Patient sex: M
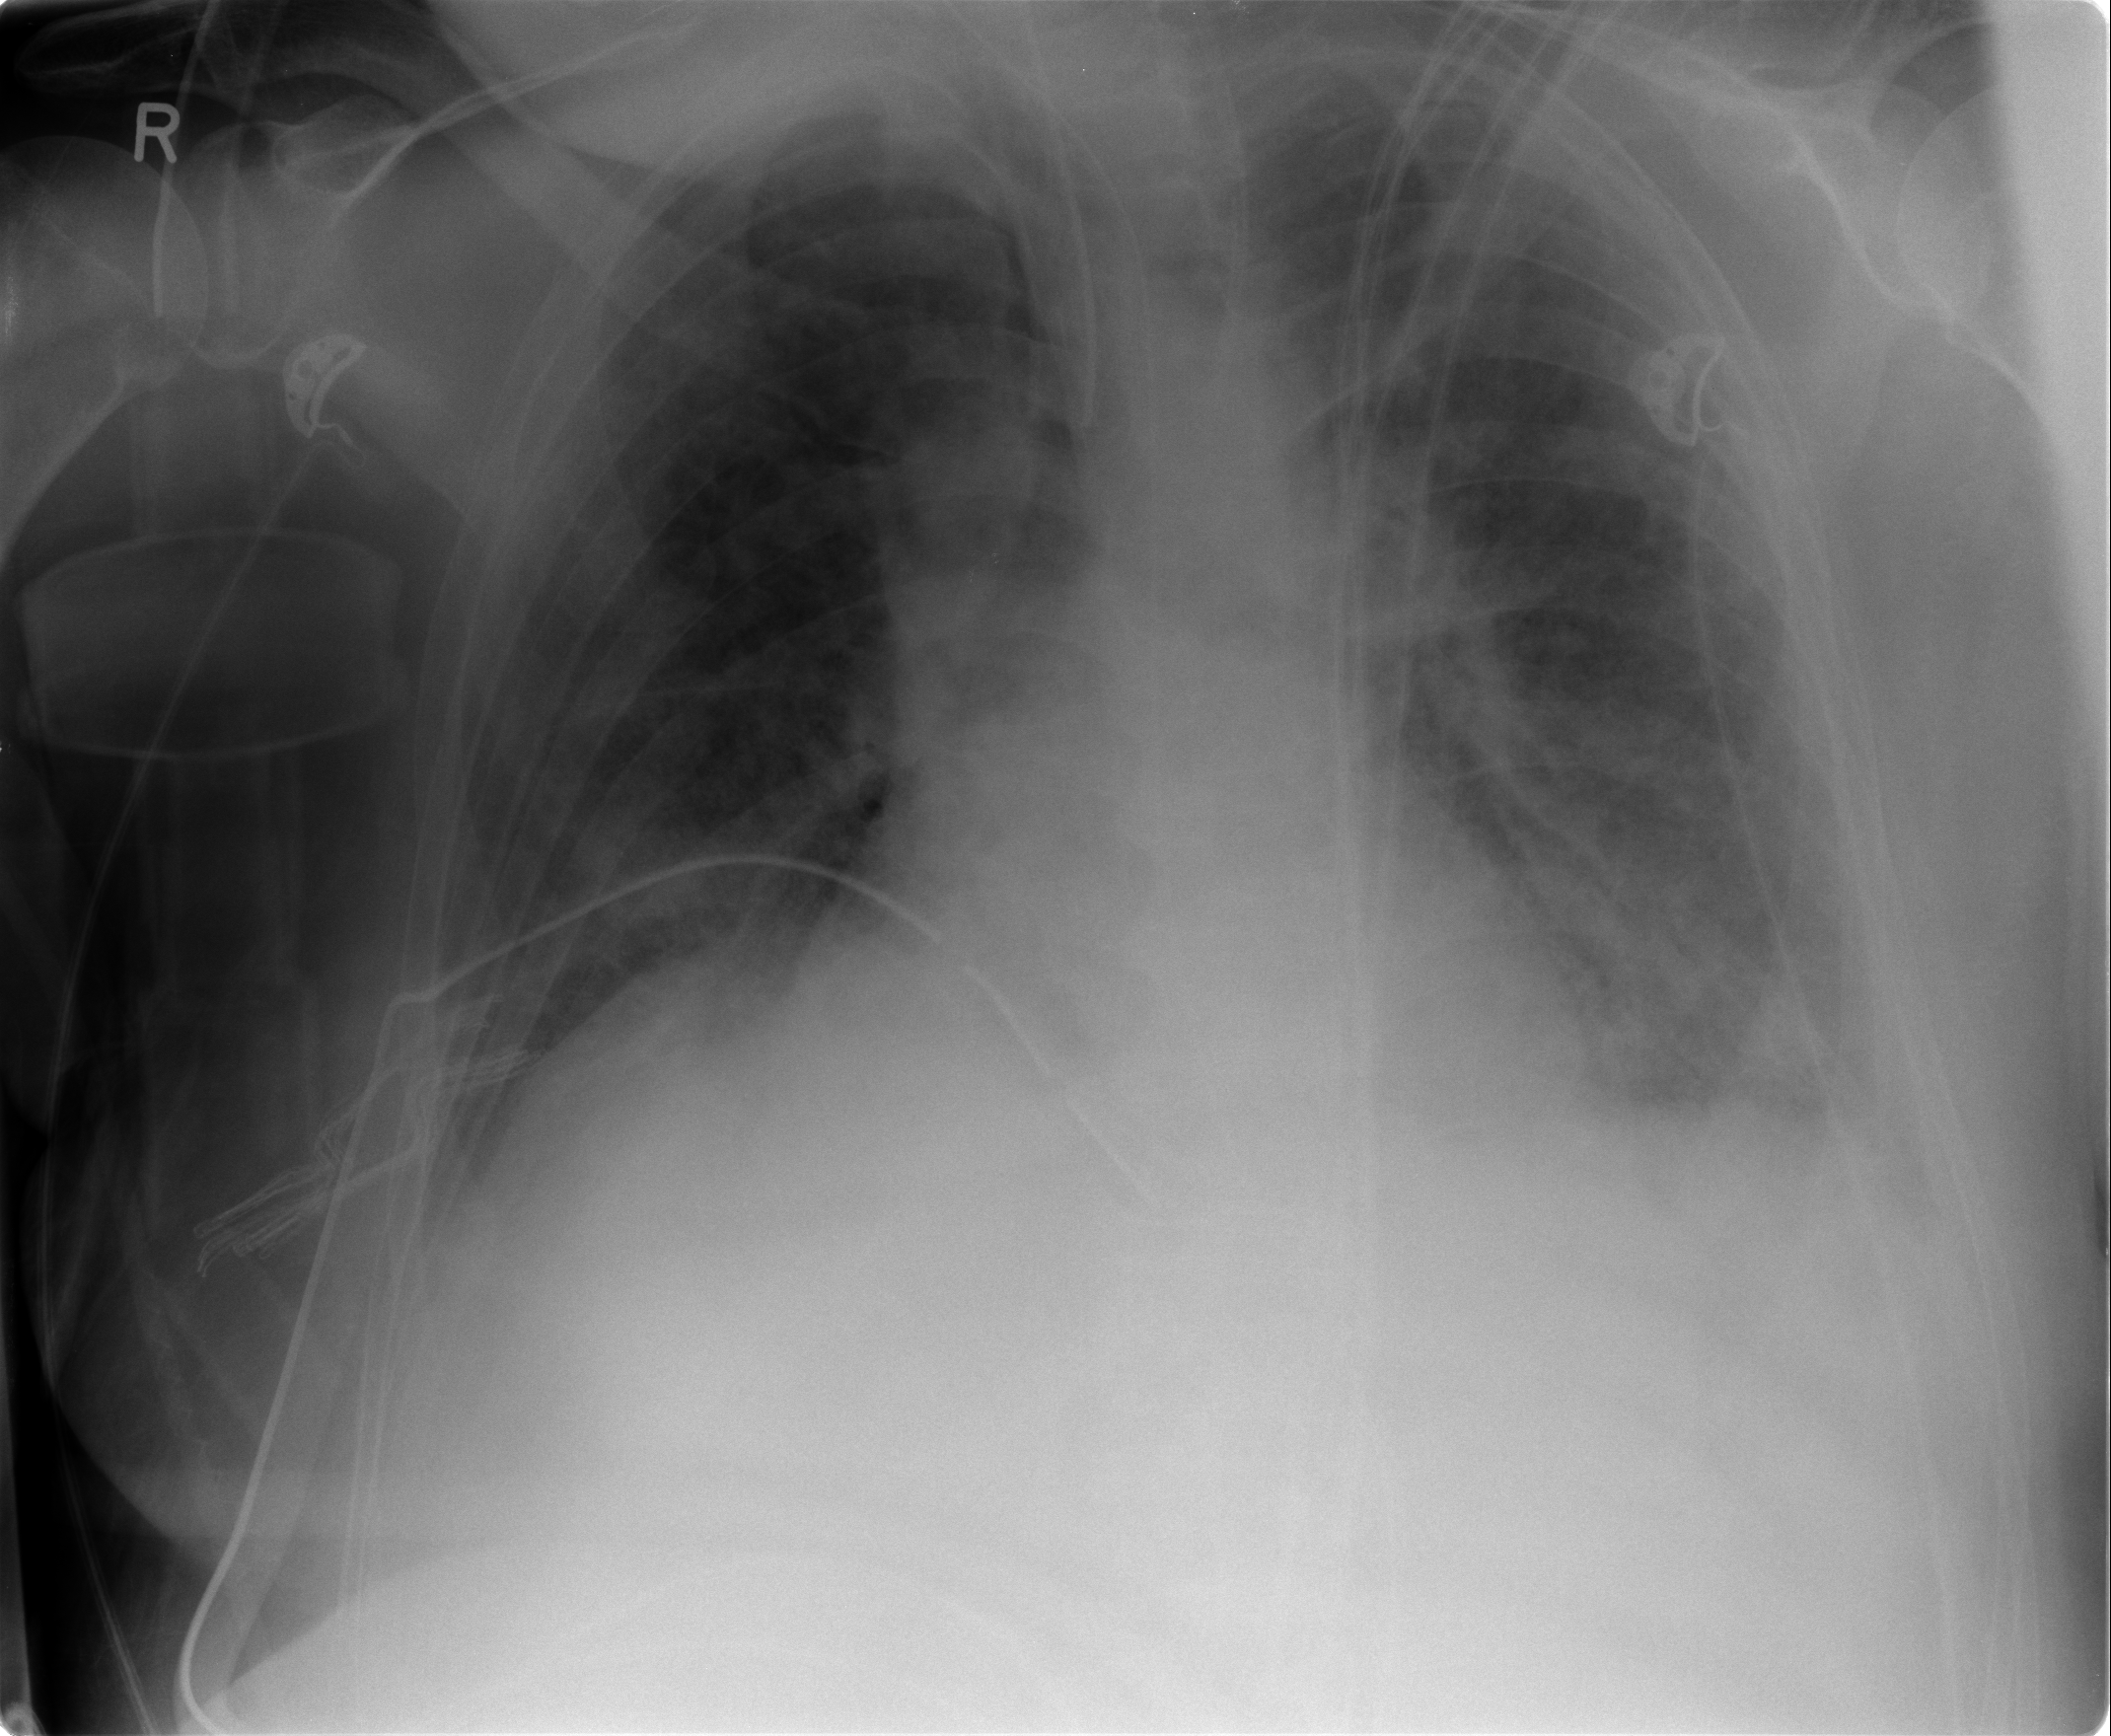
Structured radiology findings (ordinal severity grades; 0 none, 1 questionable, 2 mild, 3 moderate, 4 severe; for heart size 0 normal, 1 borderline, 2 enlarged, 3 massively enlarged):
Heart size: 0
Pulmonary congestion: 2
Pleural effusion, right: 2
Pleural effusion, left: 2
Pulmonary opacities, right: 3
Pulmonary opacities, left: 3
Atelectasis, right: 2
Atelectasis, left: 2